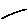
Label: line